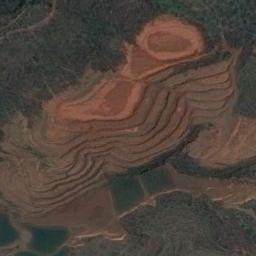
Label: terrace